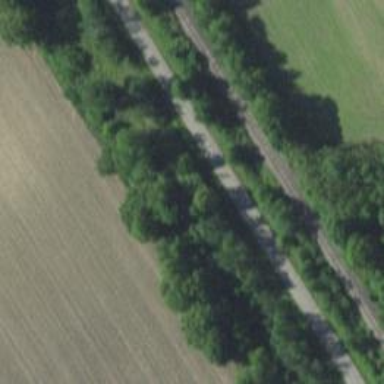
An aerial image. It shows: Abandoned railway.